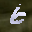
Label: 6